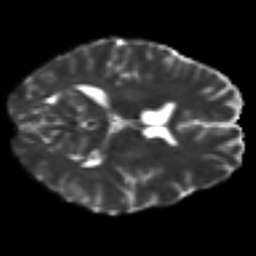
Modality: T2w
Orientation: axial
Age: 47
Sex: female
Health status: ill
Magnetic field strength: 3 T
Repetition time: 8.4 s
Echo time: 0.0926 s